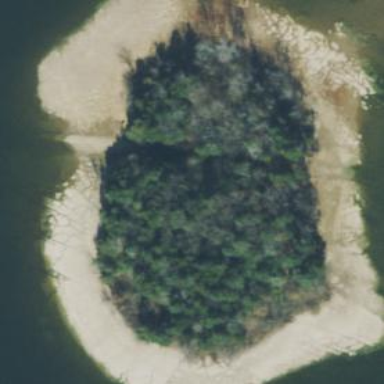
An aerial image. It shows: Image showing island.